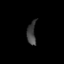
Tissue: lung
Cell type: Endothelial cells
Senescence score: 0.6649
Nuclear area (px): 197
Mean DAPI intensity: 64.462